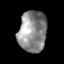
Tissue: skin
Cell type: Epithelial cells
Senescence score: 0.223
Nuclear area (px): 1132
Mean DAPI intensity: 139.662